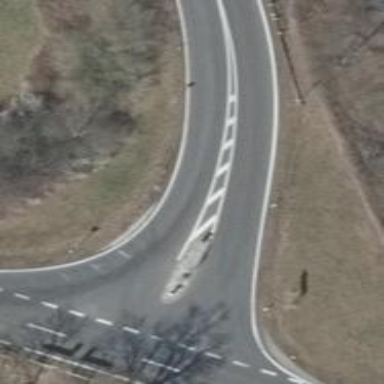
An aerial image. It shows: Asphalt motorway link.